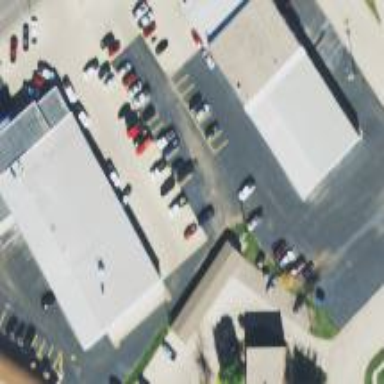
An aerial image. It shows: Building that houses car shop.